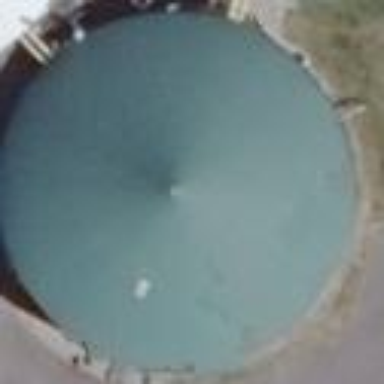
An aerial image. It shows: Domed storage tank building.